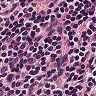
Metastatic tissue present: no